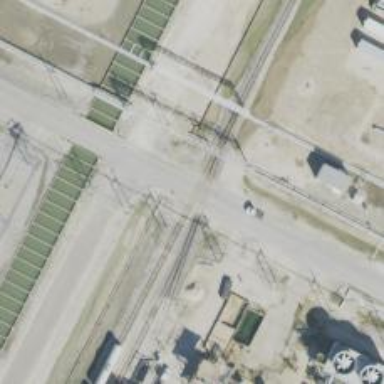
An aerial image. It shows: Level crossing along the railway.